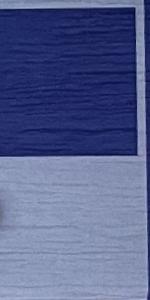
Label: Empty